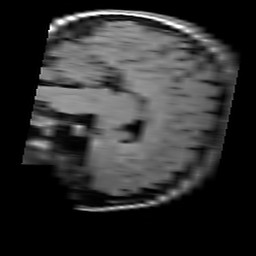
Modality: T1w
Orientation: sagittal
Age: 23
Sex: female
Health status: healthy
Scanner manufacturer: siemens
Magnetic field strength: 3 T
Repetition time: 4.1 s
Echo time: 0.0085 s